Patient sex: F
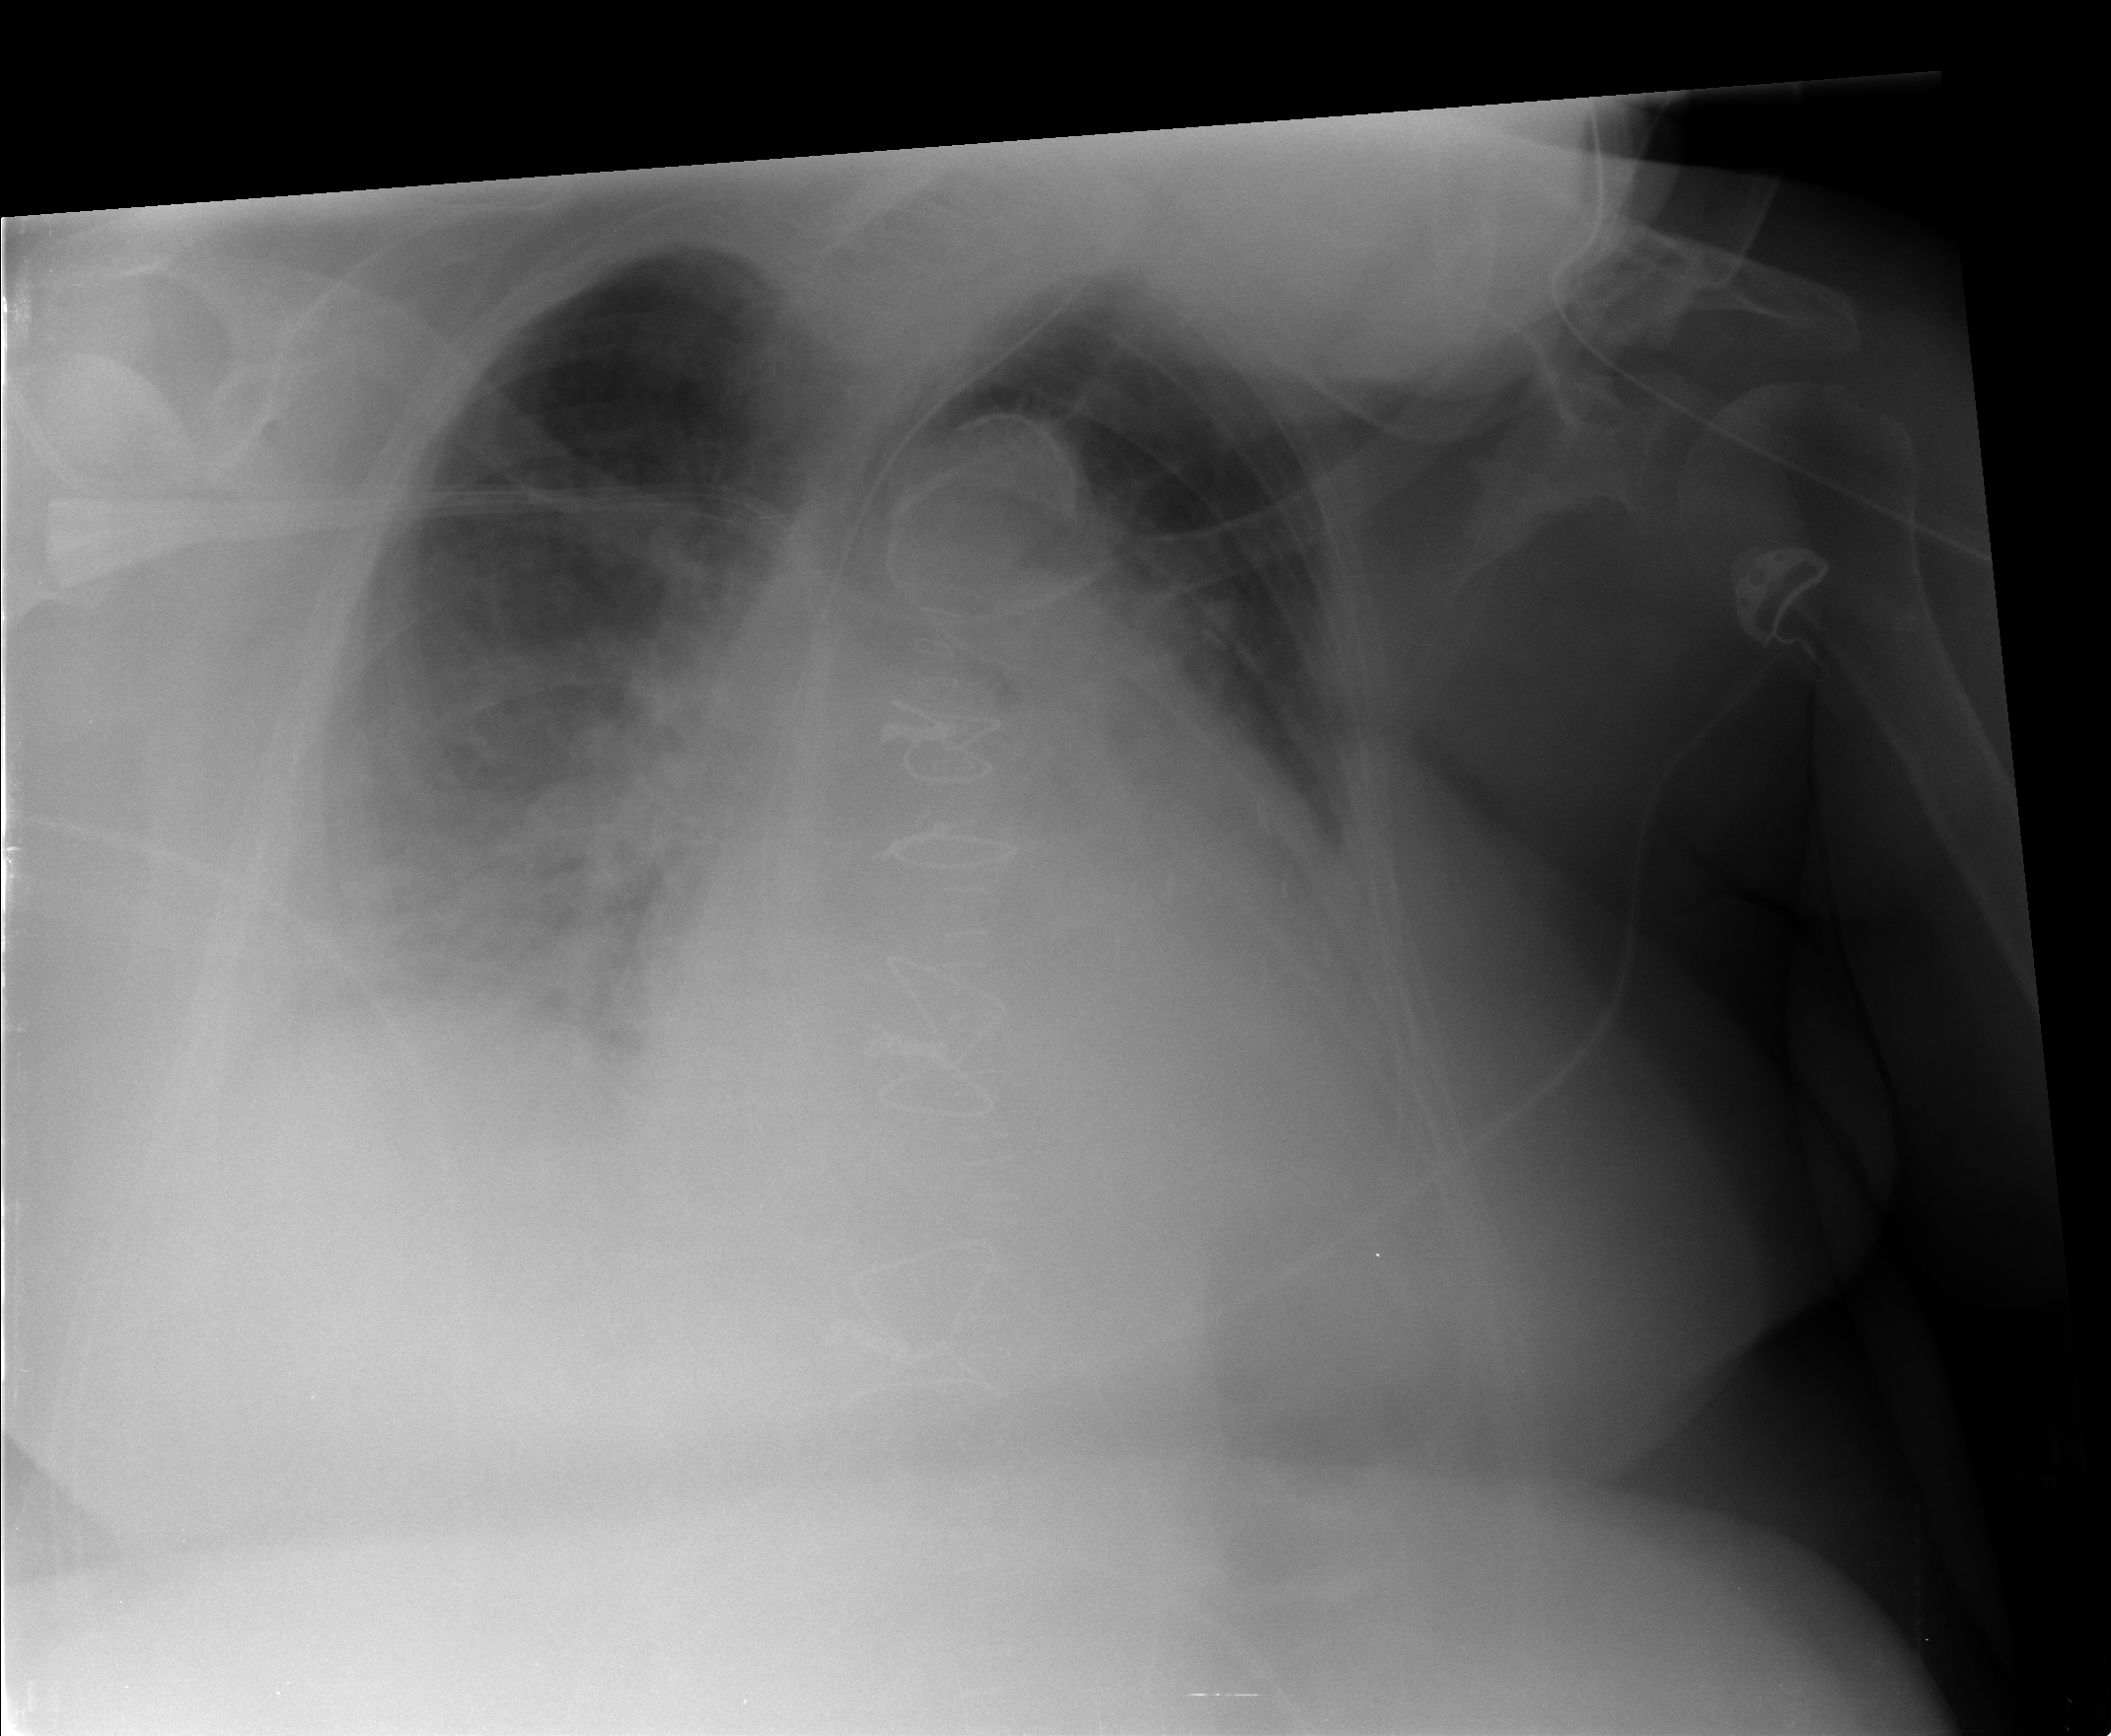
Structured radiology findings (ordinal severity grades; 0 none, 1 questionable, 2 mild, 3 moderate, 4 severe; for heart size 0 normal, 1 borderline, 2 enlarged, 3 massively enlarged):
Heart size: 2
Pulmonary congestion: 3
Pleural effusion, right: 3
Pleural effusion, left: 2
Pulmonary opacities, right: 0
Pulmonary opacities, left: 0
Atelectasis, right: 3
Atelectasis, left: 2